Question: I have created a VBA code to import data from CSV convert it into a table and refresh the query that is already setup.
I want the user to be informed when the background query is completed by displaying a VBA msgbox.

I tried below code but it doesn't work because if condition would be nothing by the the time query is completed. So no msgbox will be display.
Do I need to setup some delay like 15 sec and display msgbox anyway but then it wouldn't be a good idea.
How to sync background query completion with VBA msgbox?
'''
ThisWorkbook.RefreshAll
Sheets(2).Select
If Sheets(2).Range("AG3").Value <> "" Then MsgBox "Completed"
'''
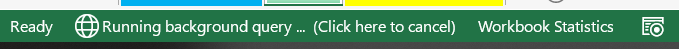
Answer: The Delay is tricky. Sometimes it could be 2 seconds or 10 to update the whole data, and also when the data gets bigger, the system will need more time to update the Data Model. This means that the "MsgBox" could appear when the data still updating.
I understand the perks of the Background Update, but it is important to know that it stops when you save the workbook. Instead, I would block any activity in the workbook until the Data Model is complete updated. For this, I use the following code that I found here long time ago:
'''
Sub Aktualisieren()
On Error Resume Next
Application.DisplayAlerts = False
Application.ScreenUpdating = False
With ThisWorkbook
For Each objConnection In .Connections
'Get current background-refresh value
bBackground = objConnection.OLEDBConnection.BackgroundQuery
'Temporarily disable background-refresh
objConnection.OLEDBConnection.BackgroundQuery = False
'Refresh this connection
objConnection.Refresh
'Set background-refresh value back to original value
objConnection.OLEDBConnection.BackgroundQuery = bBackground
Next
'Save the updated Data
.Save
End With
Application.DisplayAlerts = True
Application.ScreenUpdating = True
MsgBox "Data Model Updated"
End Sub
'''
Now, as you ask, if you want to update one specific Query, first you need to know the specific name of it (it is not always the same as you have written). For this run the following code:
'''
Sub Get_Conection_Names()
With ThisWorkbook
'Check if there is any conection
If .Connections.Count = 0 Then Exit Sub
'Print the numer of conection (item number) and its name
For X = 1 To .Connections.Count
Debug.Print X & ": " & .Connections.Item(X).Name
Next X
End With
End Sub
'''
With the information of the Query, you can add to a bottom the following code:
'''
Sub UpdateConectionbyName()
Dim ConectionName As String
ConectionName = "Query - Name of Query"
With ThisWorkbook
'Check if there is any conection
If .Connections.Count = 0 Then Exit Sub
'Check the connections names if one macht with the one we want.
For X = 1 To .Connections.Count
If .Connections.Item(X).Name = ConectionName Then .Connections.Item(X).Refresh
Next X
End With
End Sub
'''
And now, if you want to Refresh a specific Query unabeliing the Background Update, this code will help. Item 1 is the number of the query. You can get it with the code above.
'''
With ThisWorkbook.Connections
bBackground = .Item(1).OLEDBConnection.BackgroundQuery
.Item(1).OLEDBConnection.BackgroundQuery = False
.Item(1).Refresh
.Item(1).OLEDBConnection.BackgroundQuery = bBackground
End With
'''